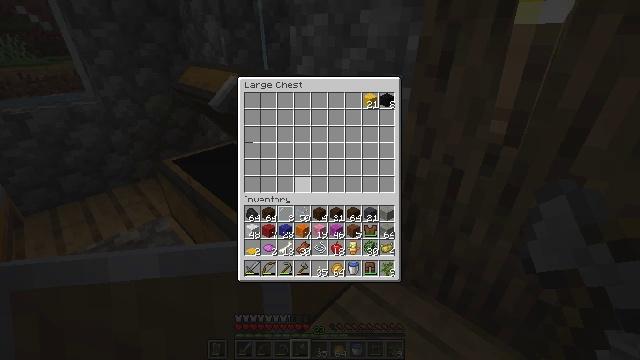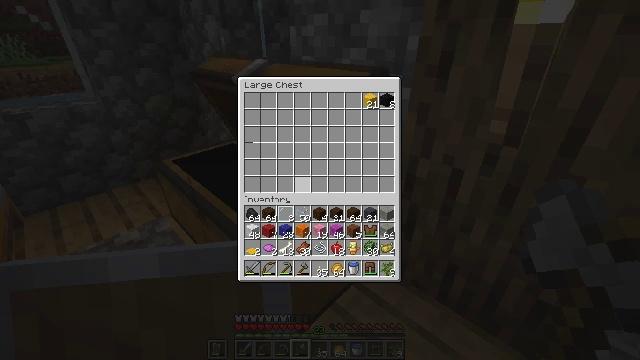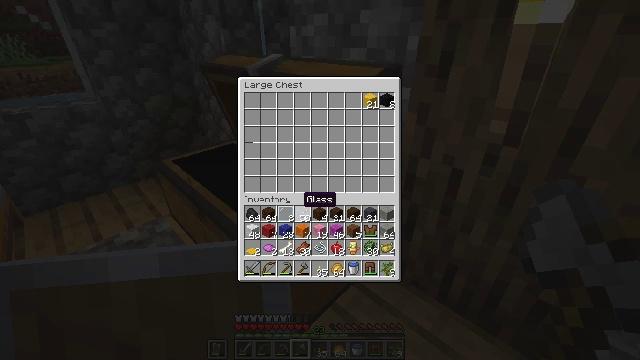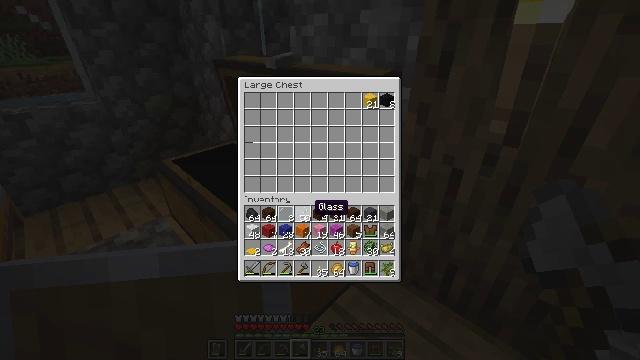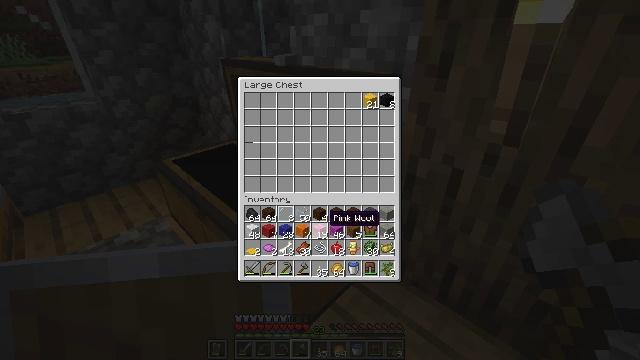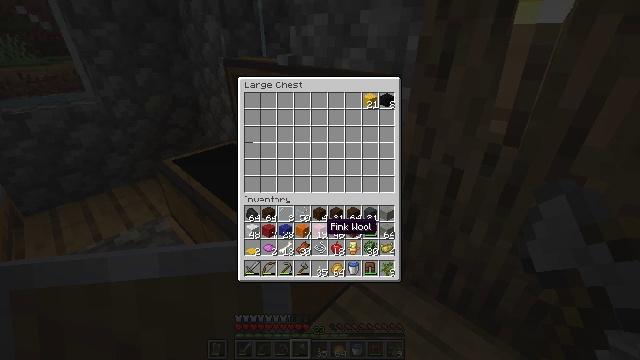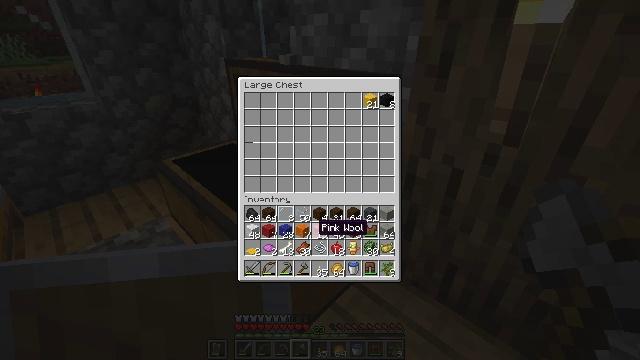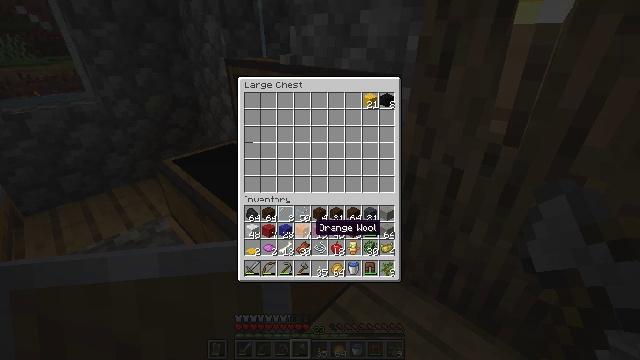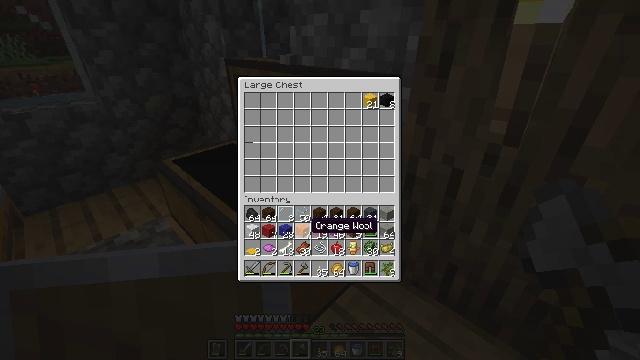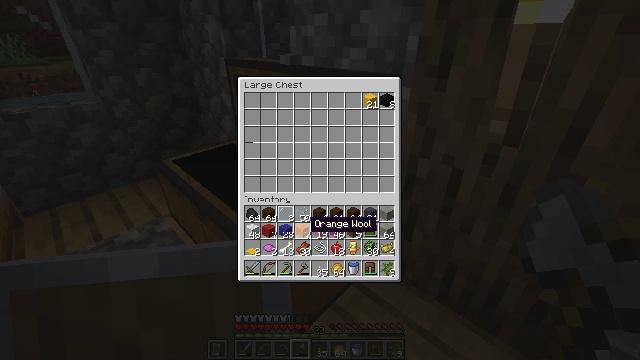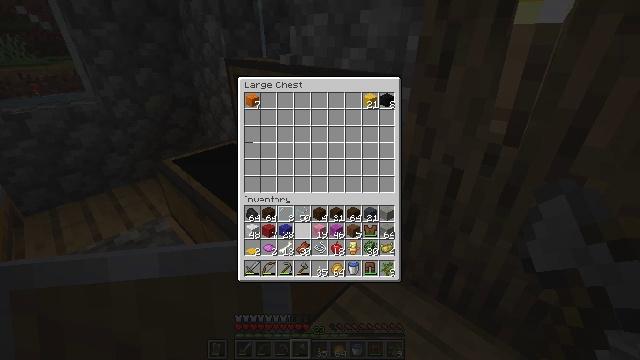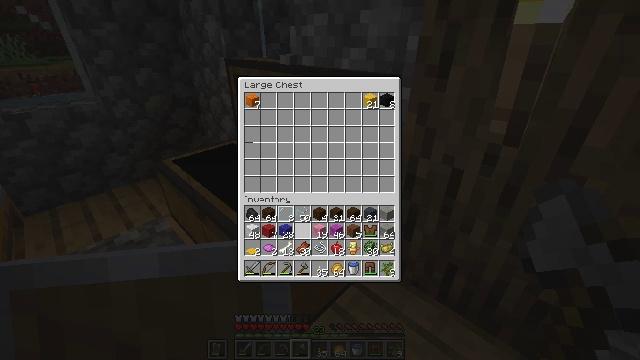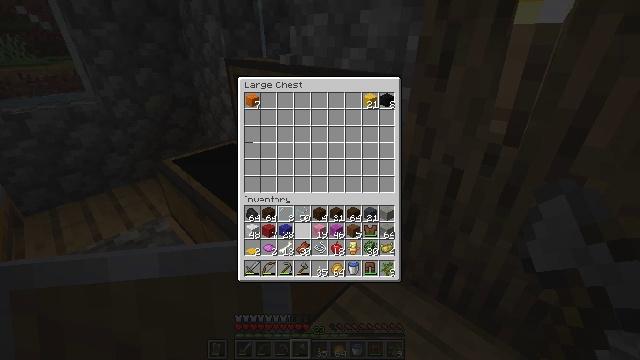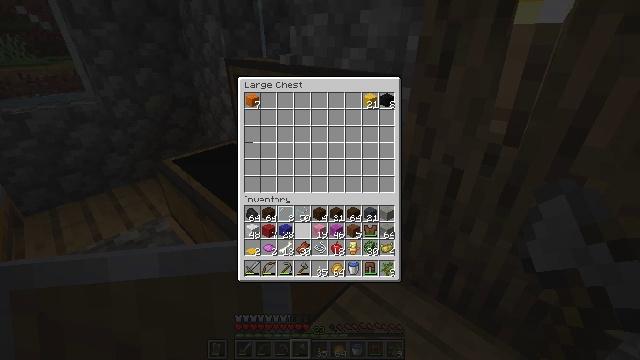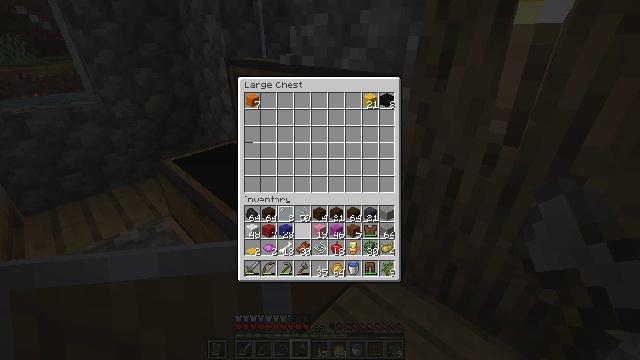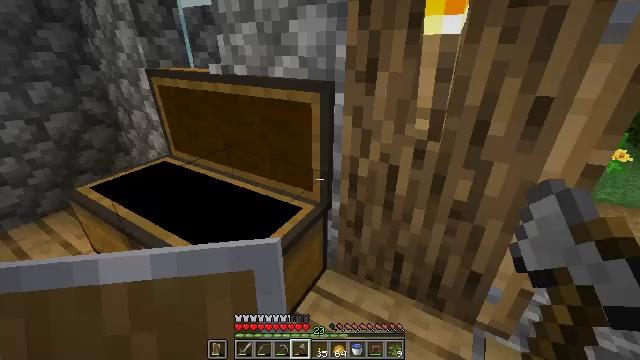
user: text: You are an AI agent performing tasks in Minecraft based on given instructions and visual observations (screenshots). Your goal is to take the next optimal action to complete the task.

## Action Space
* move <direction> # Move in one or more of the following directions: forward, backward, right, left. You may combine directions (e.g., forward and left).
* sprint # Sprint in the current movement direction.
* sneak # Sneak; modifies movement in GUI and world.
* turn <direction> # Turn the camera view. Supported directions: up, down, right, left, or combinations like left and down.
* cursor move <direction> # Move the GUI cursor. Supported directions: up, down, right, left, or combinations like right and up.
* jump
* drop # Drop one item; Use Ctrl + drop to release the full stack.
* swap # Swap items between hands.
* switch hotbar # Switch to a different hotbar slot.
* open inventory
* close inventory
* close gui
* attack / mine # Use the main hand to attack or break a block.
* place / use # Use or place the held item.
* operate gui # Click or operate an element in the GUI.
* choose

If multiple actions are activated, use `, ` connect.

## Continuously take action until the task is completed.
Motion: motion action
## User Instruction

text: Use the crafting table to assemble a magenta bed.
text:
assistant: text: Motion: sneak
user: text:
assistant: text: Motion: sneak, turn left and down
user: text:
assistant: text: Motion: sneak, turn right and down
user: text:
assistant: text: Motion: sneak, turn right and down
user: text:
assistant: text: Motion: sneak, turn down
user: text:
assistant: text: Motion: sneak, turn left
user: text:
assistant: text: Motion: sneak
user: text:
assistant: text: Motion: sneak
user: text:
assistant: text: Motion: sneak
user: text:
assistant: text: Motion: sneak, attack / mine
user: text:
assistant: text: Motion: sneak, attack / mine
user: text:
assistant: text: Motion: sneak
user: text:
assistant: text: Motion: sneak
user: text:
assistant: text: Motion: no_op
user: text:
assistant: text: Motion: turn right and up
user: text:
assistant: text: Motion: turn right and up
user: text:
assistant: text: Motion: move forward, turn right and up
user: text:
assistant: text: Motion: move forward, turn right and up
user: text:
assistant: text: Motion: move forward, turn right
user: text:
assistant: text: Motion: move forward, turn right and up
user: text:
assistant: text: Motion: move forward, turn right
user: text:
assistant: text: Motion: move forward, turn right and up
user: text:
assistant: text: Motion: move forward, turn right
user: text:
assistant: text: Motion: move forward
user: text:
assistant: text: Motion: move forward, turn left
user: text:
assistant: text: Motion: move forward, turn left and down, use / place
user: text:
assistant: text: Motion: use / place
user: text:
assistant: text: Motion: no_op
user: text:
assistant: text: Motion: no_op
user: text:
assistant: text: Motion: no_op